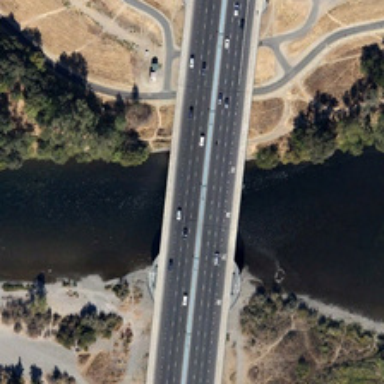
Some cars are on a bridge over a river with green trees and barelands in two sides .